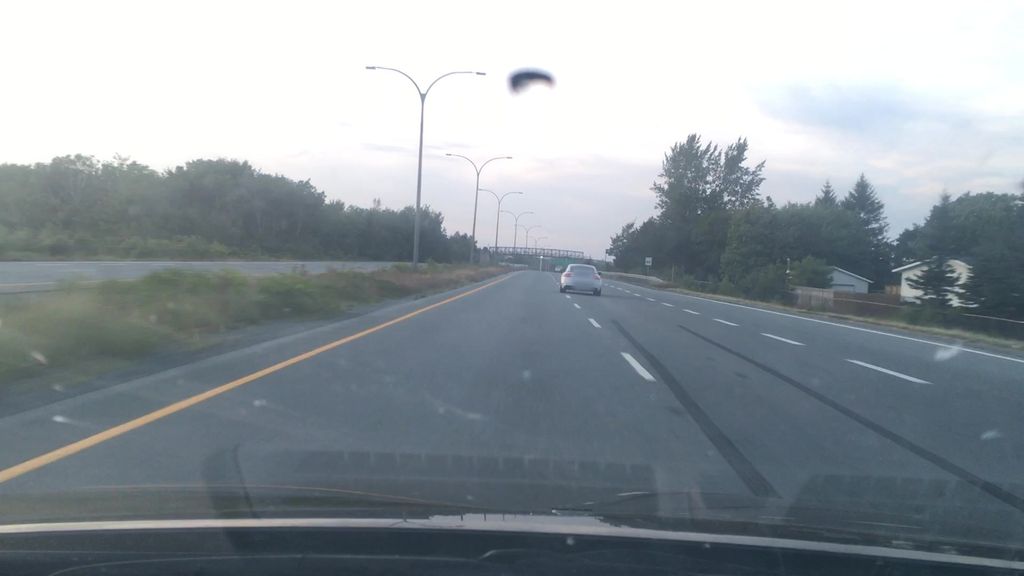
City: halifax